Question: I am not sure what will be the best title, but with picture, it will be clear what I want.
I have implemented Horizontal Scrollview, I have made it custom, in that only four items will be displayed and if user want to see fifth item, then he has to scroll it.
I have successfully done it.
But in android 2.3.3 it is showing when there is more items, whereas in android 4.0 it is not showing. See the image below:

Look here in android 2.3, I am showing white view , but the same result I am not getting in android 4.0 or above.
Can anybody help me how to display it.
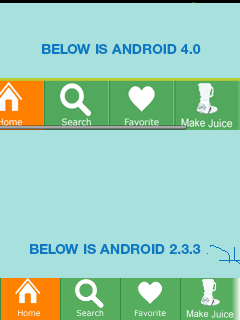
Answer: You can easily replicate that behavior by extending the 'HorizontalScrollView' widget and drawing two properly placed images/drawables:
'''
public class CustomHorizontalScrollView extends HorizontalScrollView {
private static final int SHADOW_WIDTH = 35;
private GradientDrawable mDrawableLeft;
private GradientDrawable mDrawableRight;
private Rect mBounds = new Rect();
public CustomHorizontalScrollView(Context context, AttributeSet attrs) {
super(context, attrs);
mDrawableLeft = new GradientDrawable(Orientation.LEFT_RIGHT,
new int[] { Color.GRAY, Color.TRANSPARENT });
mDrawableRight = new GradientDrawable(Orientation.RIGHT_LEFT,
new int[] { Color.GRAY, Color.TRANSPARENT });
}
@Override
protected void dispatchDraw(Canvas canvas) {
super.dispatchDraw(canvas);
// the scroll value
final int offset = this.getScrollX();
mBounds.setEmpty();
mBounds.bottom = getMeasuredHeight();
// check made to remove the shadow if we are at the left edge of the
// screen so we don't interfere with the edge effect
if (offset != 0) {
// left drawable
mBounds.left = offset;
mBounds.right = offset + SHADOW_WIDTH;
mDrawableLeft.setBounds(mBounds);
mDrawableLeft.draw(canvas);
}
// check made to remove the shadow if we are at the right edge of the
// screen so we don't interfere with the edge effect
if ((offset + getMeasuredWidth()) < computeHorizontalScrollRange()) {
// right drawable
mBounds.left = offset + getMeasuredWidth() - SHADOW_WIDTH;
mBounds.right = offset + getMeasuredWidth();
mDrawableRight.setBounds(mBounds);
mDrawableRight.draw(canvas);
}
}
}
'''